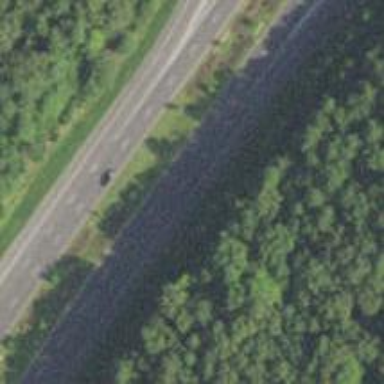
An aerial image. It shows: Motorway junction.